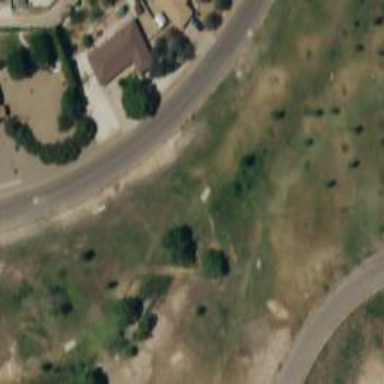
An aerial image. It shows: Disc golf tee.